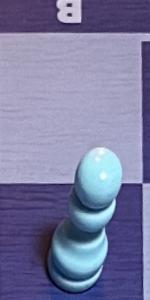
Label: Pawn_White